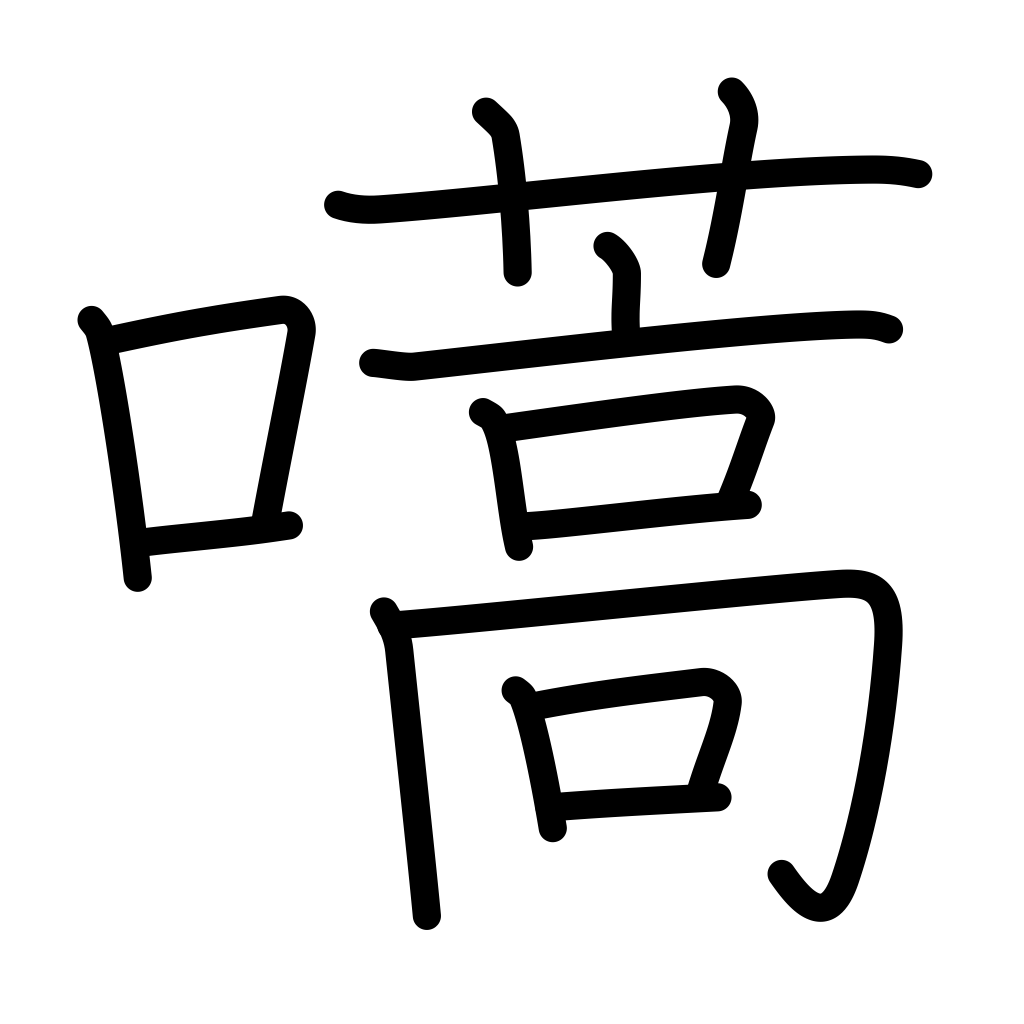
Meaning: call